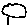
Label: cloud